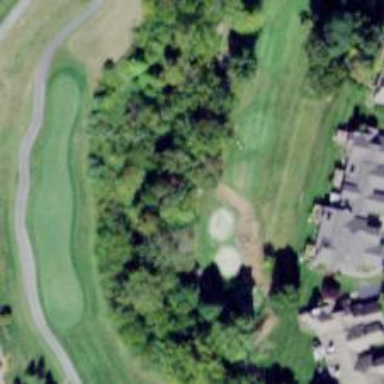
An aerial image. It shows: Golf cartpath that is also road path.